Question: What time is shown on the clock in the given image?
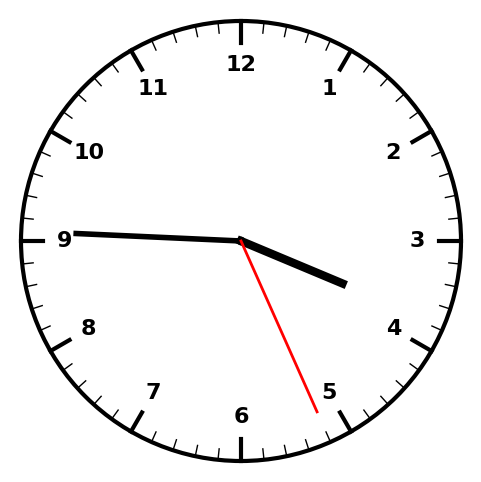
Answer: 03:45:26